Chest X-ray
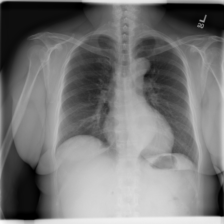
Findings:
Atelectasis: negative
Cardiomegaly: negative
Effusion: negative
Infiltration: negative
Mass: positive
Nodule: negative
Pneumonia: negative
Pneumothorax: negative
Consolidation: negative
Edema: negative
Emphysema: negative
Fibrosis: negative
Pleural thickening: negative
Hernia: negative